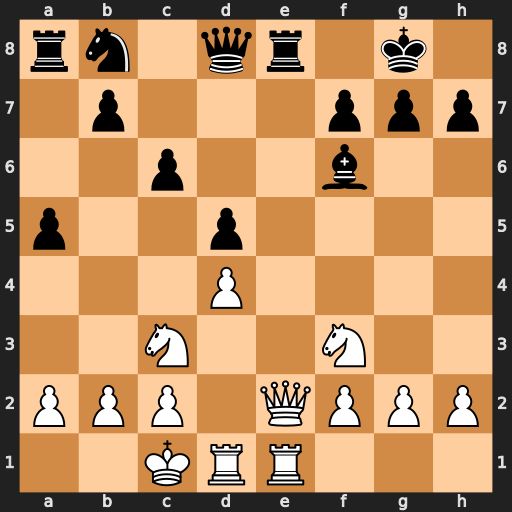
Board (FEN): rn1qr1k1/1p3ppp/2p2b2/p2p4/3P4/2N2N2/PPP1QPPP/2KRR3
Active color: w
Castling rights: -
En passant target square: -
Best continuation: Qxe8+ Qxe8 Rxe8#